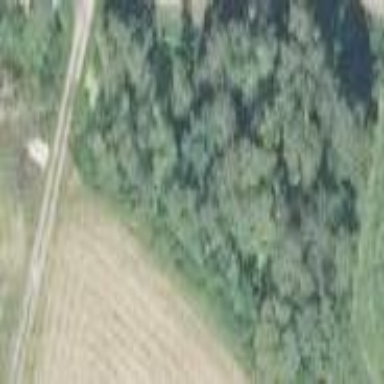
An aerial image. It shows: Forest area.